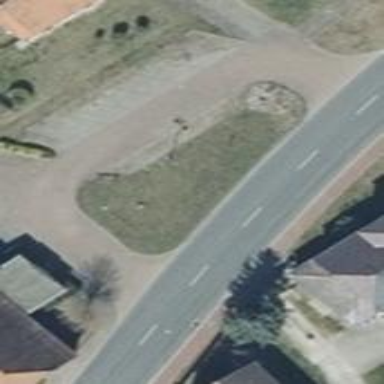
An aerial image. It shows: Emergency access point on the road.